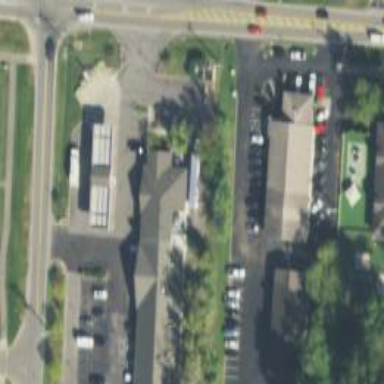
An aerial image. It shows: Convenience shop.